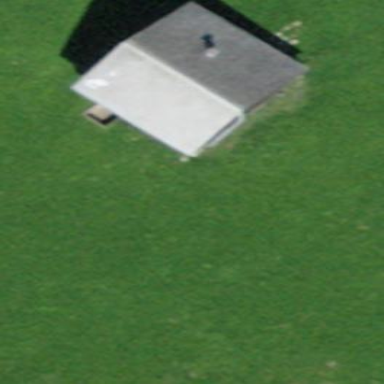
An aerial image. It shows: Farm auxiliary building.